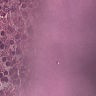
Metastatic tissue present: no